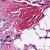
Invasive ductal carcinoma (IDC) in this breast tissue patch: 0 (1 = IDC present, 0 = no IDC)